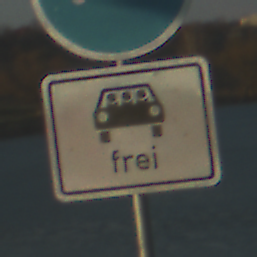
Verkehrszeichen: MehrfachbesetzePersonenkraftwagenFrei
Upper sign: Busssonderstreifen
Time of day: SunriseSunset
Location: Outdoor (RoadRail)
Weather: PartlyCloudy
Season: NotSpecified
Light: Natural